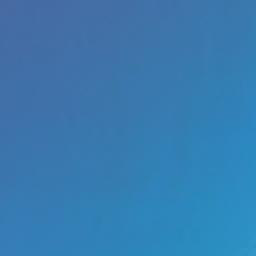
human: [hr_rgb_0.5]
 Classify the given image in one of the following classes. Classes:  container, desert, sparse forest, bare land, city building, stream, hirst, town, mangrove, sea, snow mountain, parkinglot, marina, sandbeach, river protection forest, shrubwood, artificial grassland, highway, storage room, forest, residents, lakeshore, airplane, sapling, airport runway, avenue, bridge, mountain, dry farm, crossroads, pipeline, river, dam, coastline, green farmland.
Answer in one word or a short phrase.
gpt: sea